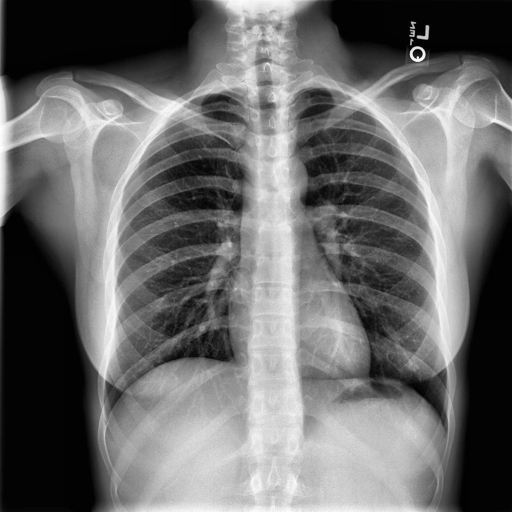
Finding: NORMAL